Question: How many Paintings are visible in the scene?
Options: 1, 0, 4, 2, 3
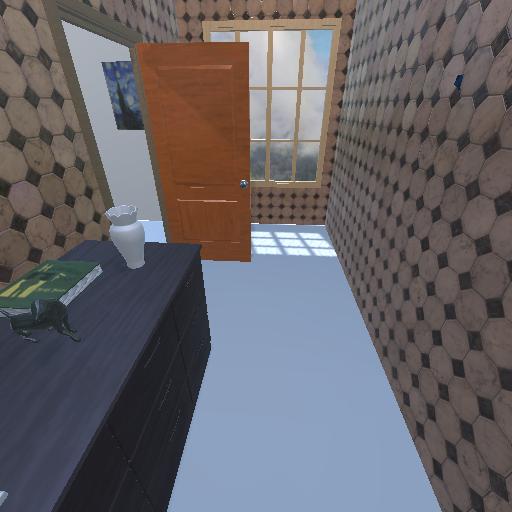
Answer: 1